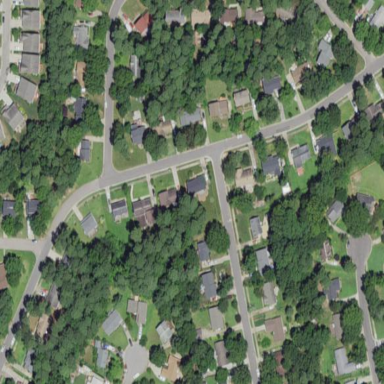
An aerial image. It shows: Residential area within neighborhood.